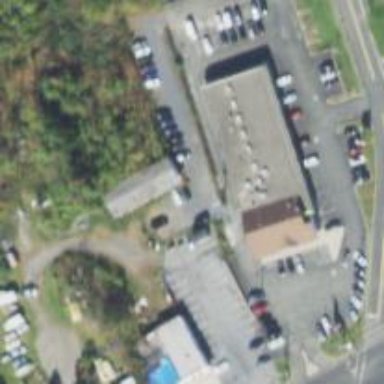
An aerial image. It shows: Car rental facility.